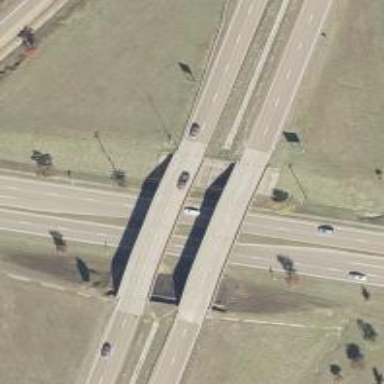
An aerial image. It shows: Bridge over motorway.